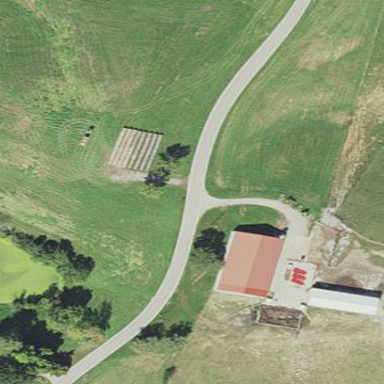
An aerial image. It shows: Farmyard area.